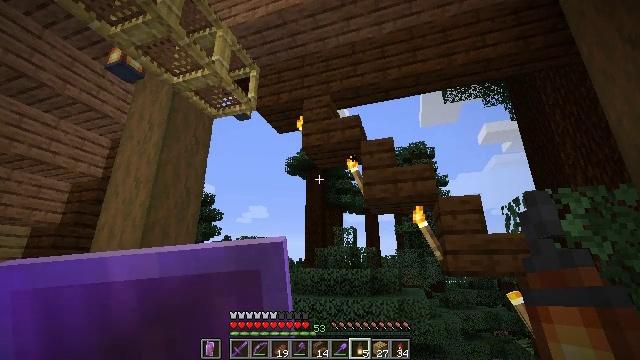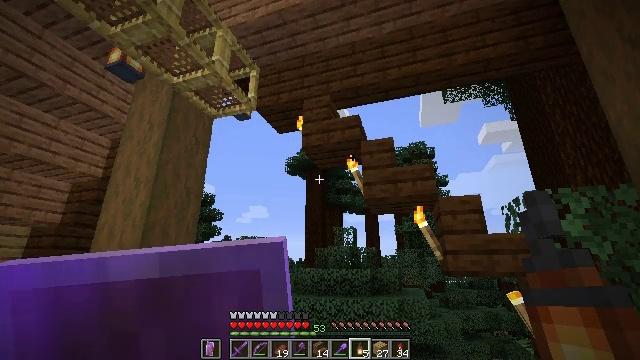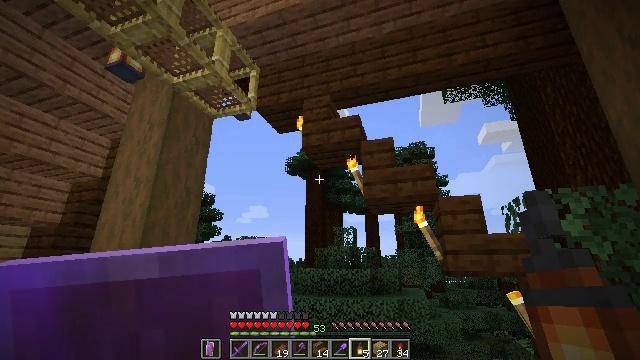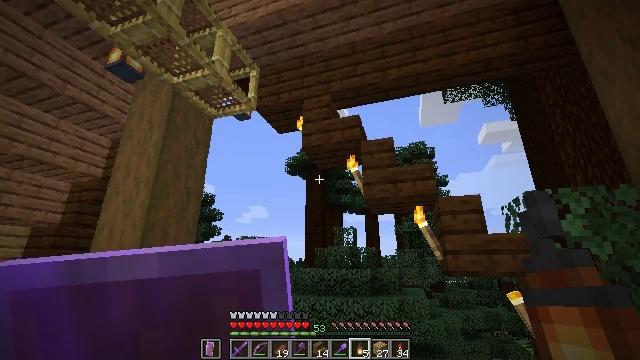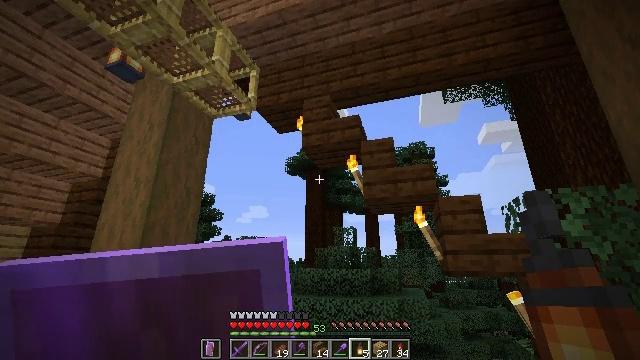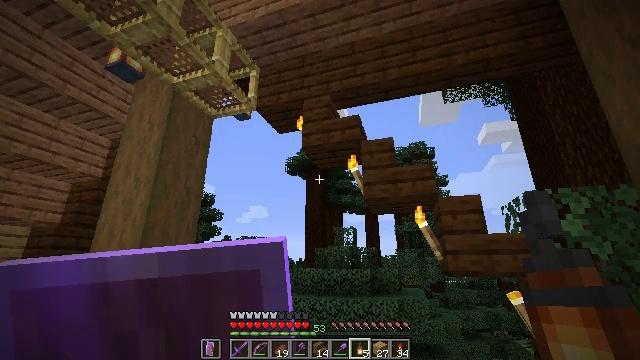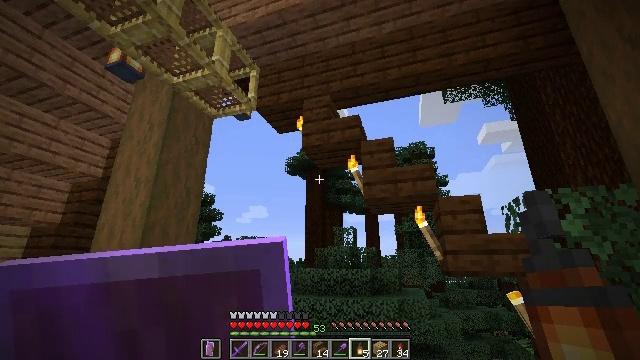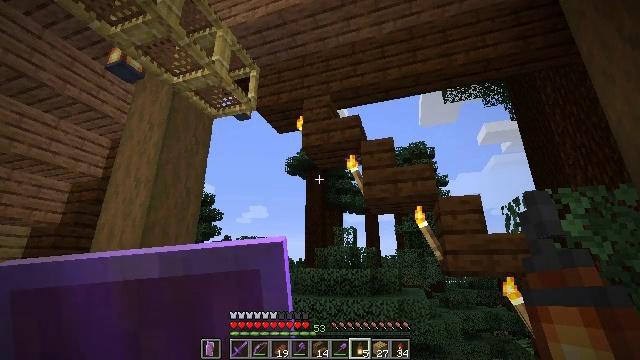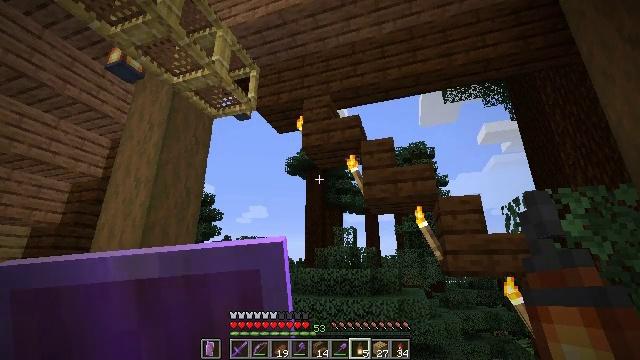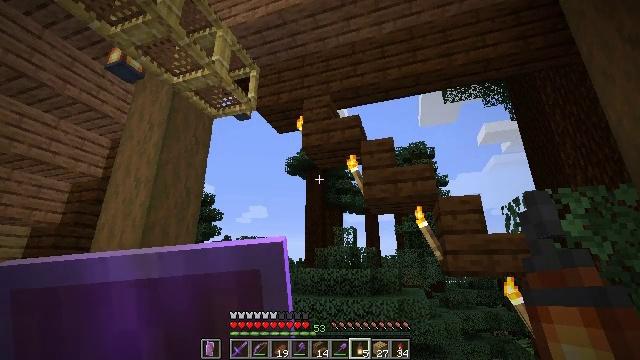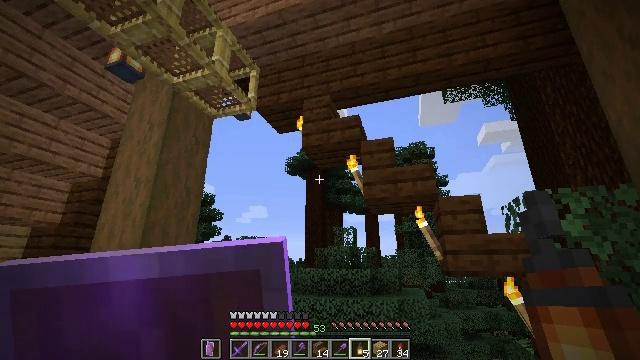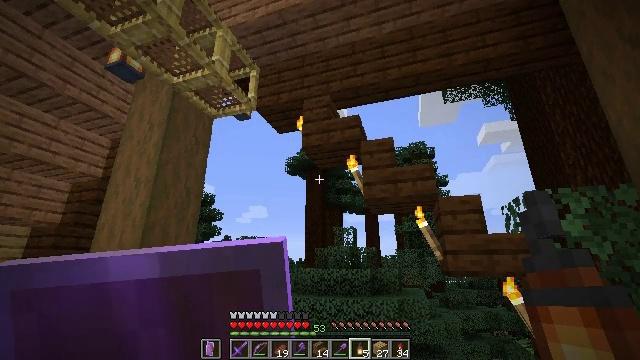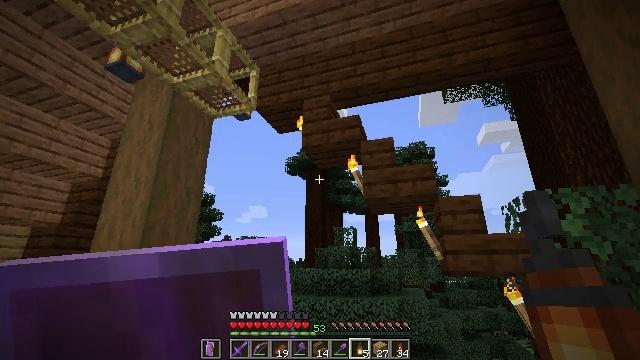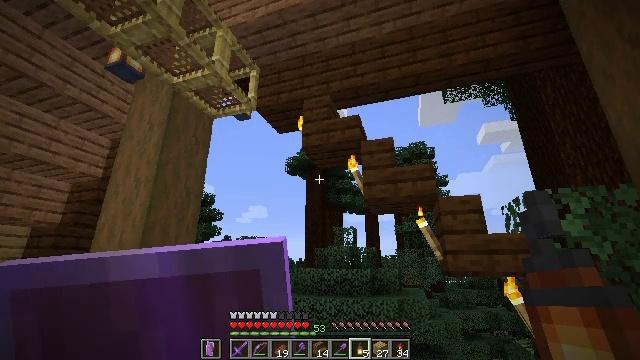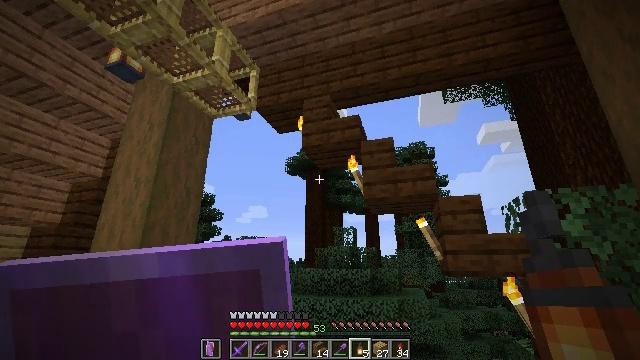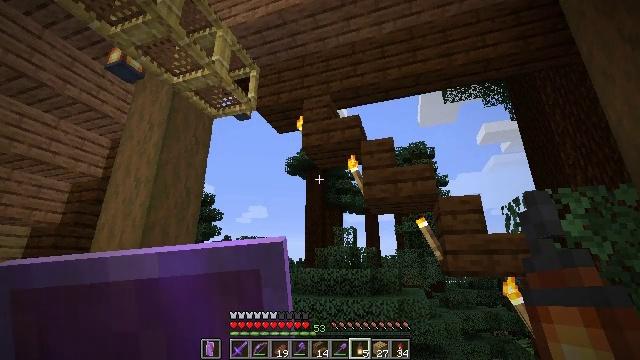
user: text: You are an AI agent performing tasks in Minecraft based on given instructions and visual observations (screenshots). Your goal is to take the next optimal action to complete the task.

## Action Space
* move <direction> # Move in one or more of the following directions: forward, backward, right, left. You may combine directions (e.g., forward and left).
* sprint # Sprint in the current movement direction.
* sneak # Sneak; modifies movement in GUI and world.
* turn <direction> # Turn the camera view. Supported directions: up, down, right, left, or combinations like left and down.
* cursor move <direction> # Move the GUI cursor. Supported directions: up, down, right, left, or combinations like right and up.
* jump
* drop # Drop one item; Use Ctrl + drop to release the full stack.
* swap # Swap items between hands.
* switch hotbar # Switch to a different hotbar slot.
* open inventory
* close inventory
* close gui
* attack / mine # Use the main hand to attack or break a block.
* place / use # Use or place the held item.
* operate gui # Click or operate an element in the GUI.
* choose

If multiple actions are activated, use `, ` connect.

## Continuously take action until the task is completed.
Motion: motion action
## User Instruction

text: Left click on the crafting table
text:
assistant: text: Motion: no_op
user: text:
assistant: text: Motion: no_op
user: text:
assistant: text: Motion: no_op
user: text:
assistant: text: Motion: no_op
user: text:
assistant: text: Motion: no_op
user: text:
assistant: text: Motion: no_op
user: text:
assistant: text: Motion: no_op
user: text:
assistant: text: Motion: no_op
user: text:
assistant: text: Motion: no_op
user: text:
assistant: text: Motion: no_op
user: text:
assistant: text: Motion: no_op
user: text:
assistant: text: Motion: no_op
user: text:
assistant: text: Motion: no_op
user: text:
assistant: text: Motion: no_op
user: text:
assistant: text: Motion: no_op
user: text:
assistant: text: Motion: no_op
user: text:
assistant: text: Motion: no_op
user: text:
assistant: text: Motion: no_op
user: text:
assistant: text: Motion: no_op
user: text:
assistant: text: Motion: no_op
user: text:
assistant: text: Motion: no_op
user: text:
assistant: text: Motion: no_op
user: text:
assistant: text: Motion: no_op
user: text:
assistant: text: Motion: no_op
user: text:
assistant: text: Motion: no_op
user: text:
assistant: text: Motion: no_op
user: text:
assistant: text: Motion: no_op
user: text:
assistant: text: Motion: no_op
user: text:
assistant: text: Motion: turn left
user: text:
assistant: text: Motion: turn left and down